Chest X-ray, AP view. Patient: 69 years old, sex M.
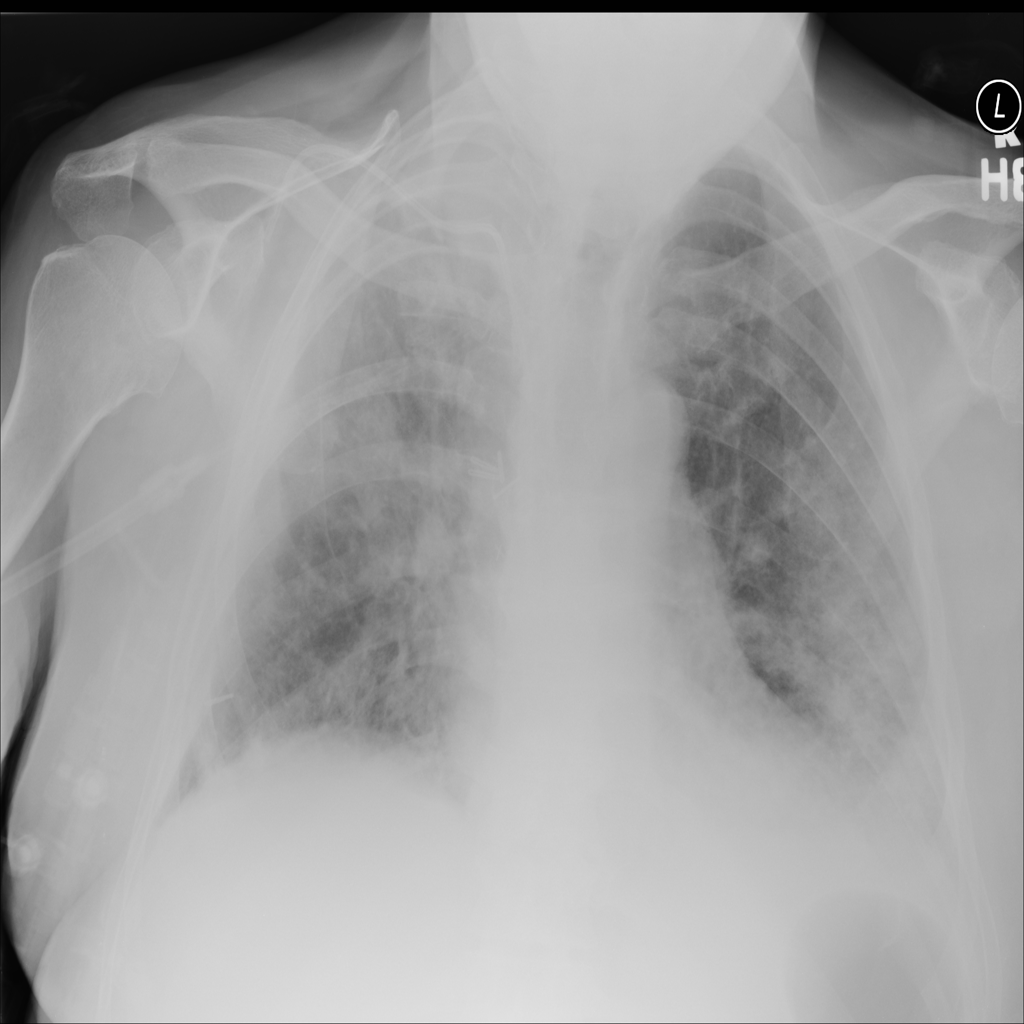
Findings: Effusion, Infiltration, Mass, Nodule